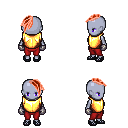
a pixel art fantasy rpg character, female body template, dark elf, purple skin, gold chest armor, red pants, red long mohawk hairstyle, metal gloves, ghillies, four views (front, back, left, right), 2x2 character sprite sheet, small pixel art, hard edges, no anti-aliasing